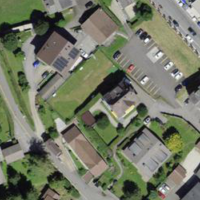
EUNIS habitat code: 54
Species observed at this site:
Anthriscus sylvestris
Filipendula ulmaria